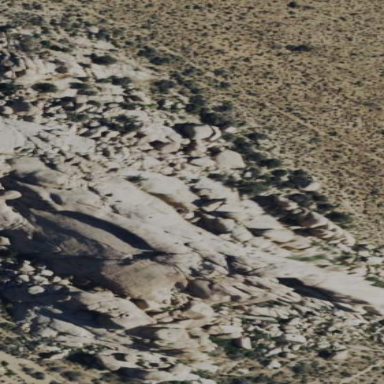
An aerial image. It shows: Landscape dominated by bare rock.